Field crop: tomato
Growth stage: 2
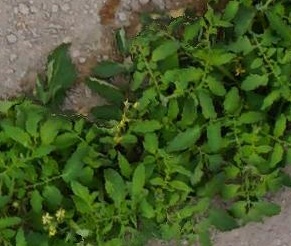
Species: tomato